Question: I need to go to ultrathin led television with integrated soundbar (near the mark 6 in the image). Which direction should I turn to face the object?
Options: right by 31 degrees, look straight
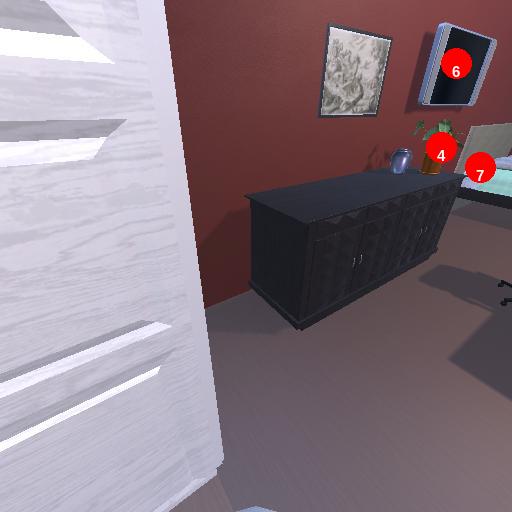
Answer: right by 31 degrees